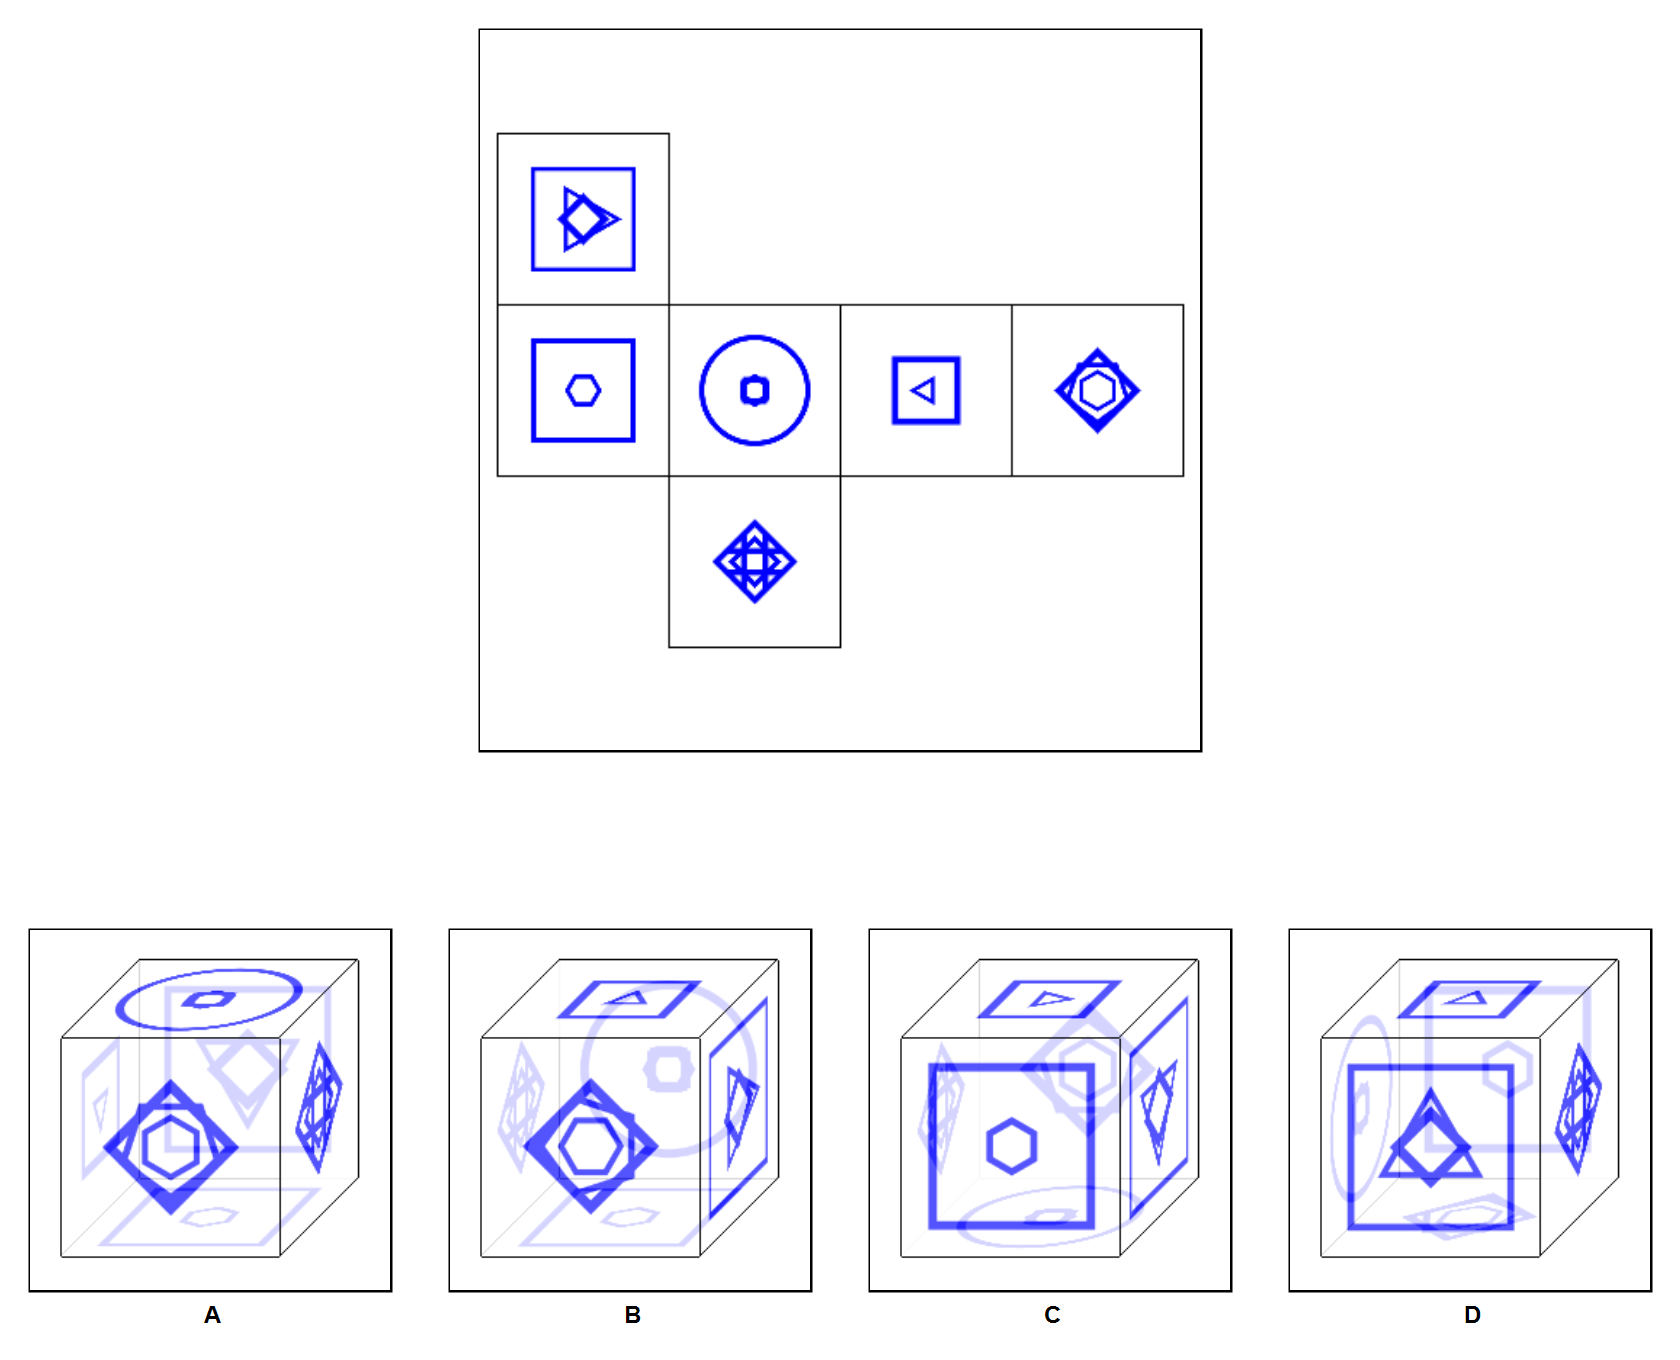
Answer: B